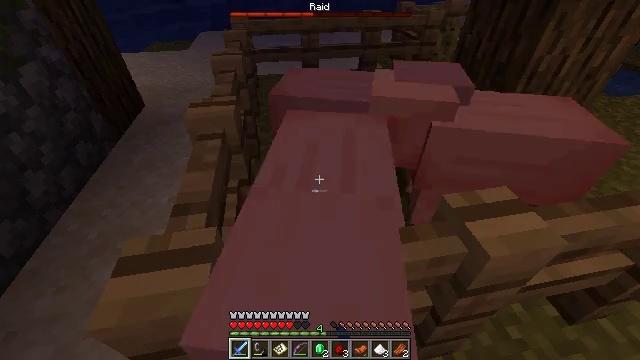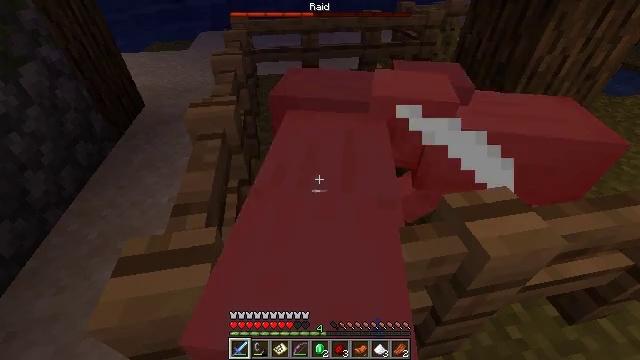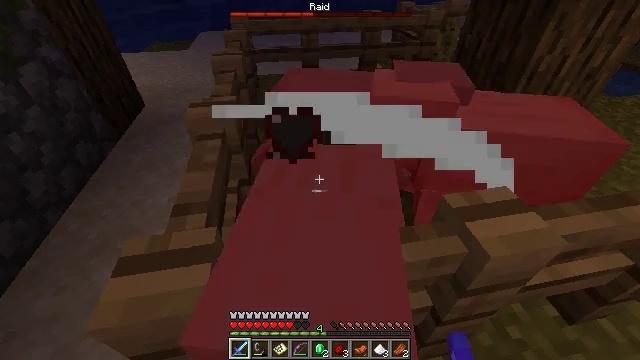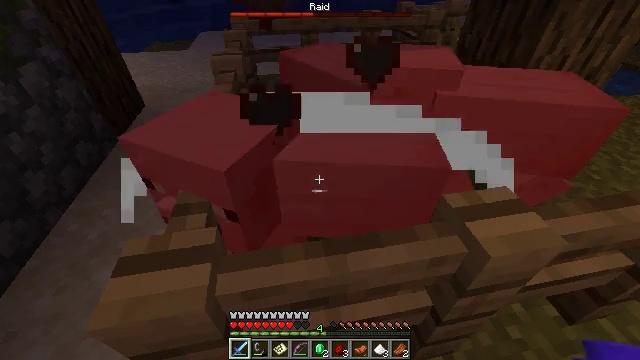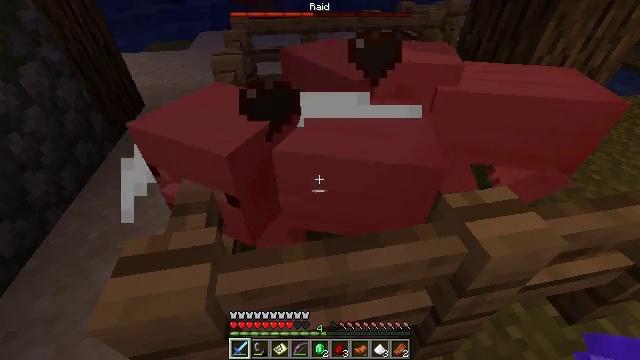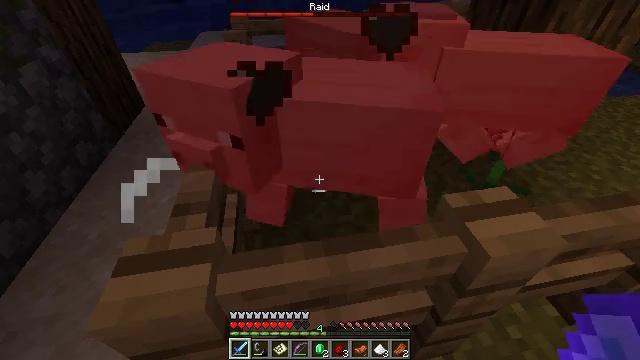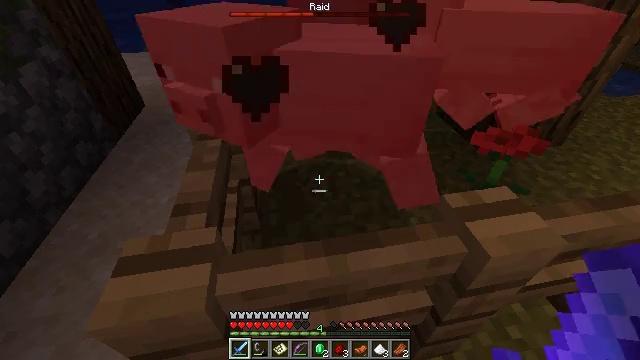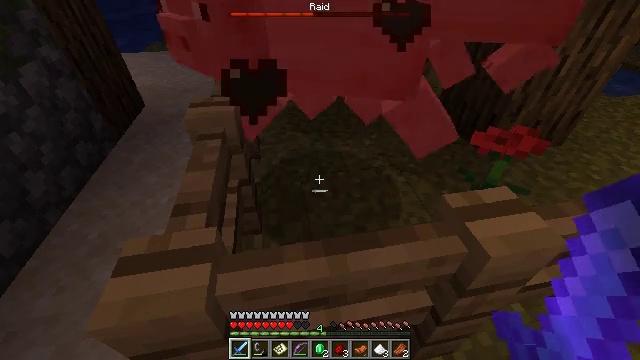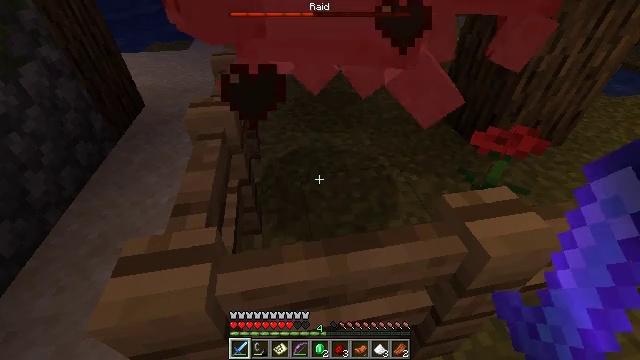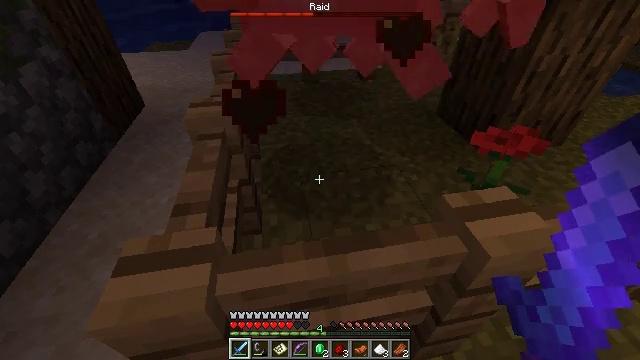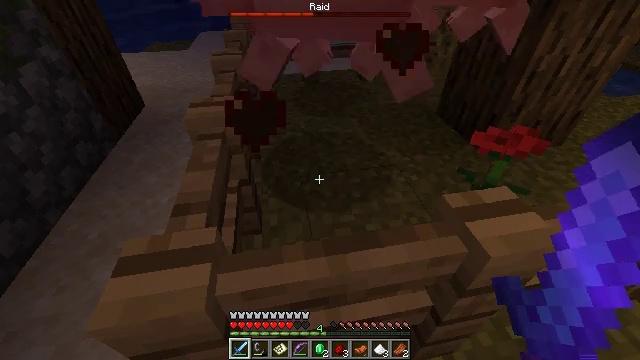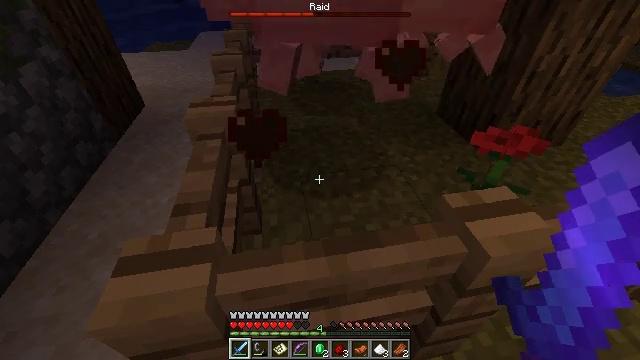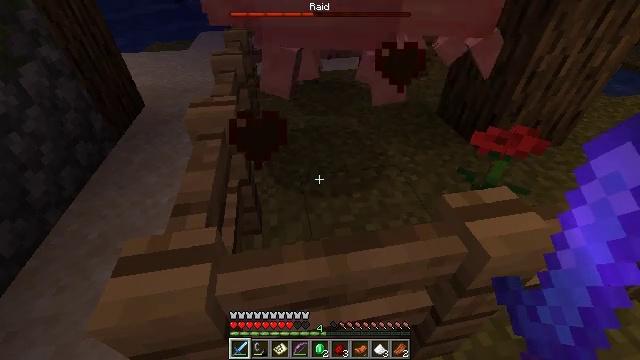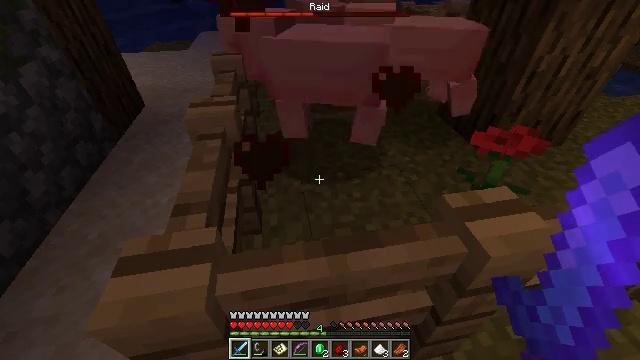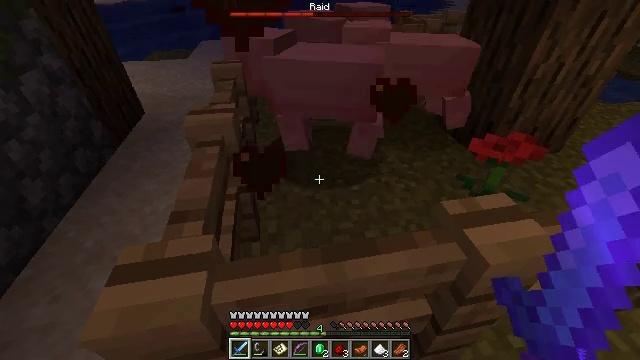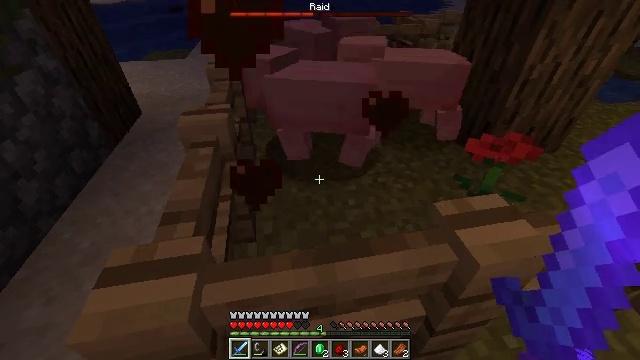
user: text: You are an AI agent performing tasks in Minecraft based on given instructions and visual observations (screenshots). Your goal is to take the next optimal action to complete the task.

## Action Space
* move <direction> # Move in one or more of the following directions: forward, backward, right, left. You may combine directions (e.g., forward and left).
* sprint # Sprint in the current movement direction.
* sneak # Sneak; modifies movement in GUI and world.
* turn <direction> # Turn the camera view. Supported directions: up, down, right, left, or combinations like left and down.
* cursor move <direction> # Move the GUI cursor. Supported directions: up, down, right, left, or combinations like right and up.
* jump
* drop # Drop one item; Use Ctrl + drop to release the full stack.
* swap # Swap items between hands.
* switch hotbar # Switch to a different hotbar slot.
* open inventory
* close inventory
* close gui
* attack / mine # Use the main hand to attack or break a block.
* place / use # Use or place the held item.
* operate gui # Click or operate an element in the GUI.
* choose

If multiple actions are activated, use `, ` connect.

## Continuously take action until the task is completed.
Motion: motion action
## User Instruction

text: Hunt a pig.
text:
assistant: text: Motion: no_op
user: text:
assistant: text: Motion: no_op
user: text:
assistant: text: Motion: no_op
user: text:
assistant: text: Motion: no_op
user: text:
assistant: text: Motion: no_op
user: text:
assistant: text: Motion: no_op
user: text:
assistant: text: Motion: no_op
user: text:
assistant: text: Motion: no_op
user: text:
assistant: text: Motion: no_op
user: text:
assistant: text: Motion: no_op
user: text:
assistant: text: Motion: no_op
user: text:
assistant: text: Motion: no_op
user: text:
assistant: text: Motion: no_op
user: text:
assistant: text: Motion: move forward, turn up
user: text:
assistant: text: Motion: move forward
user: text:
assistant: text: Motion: move forward
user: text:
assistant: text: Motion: move forward, turn up
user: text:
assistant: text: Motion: move forward, turn right and up
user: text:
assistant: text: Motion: turn up
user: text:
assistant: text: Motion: turn up
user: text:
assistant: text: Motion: turn up
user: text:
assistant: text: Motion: no_op
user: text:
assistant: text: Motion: turn up
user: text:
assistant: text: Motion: turn left and up
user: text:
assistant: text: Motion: turn up
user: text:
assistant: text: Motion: no_op
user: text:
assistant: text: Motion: attack / mine
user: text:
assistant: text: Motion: attack / mine
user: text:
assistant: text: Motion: attack / mine
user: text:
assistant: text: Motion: no_op